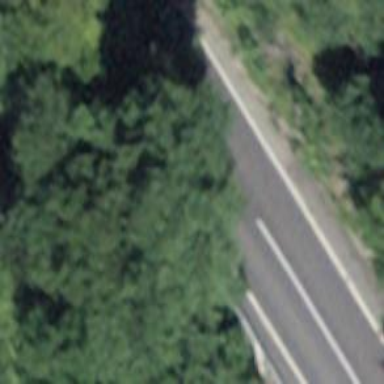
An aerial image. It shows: Secondary road with asphalt surface.